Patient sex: M
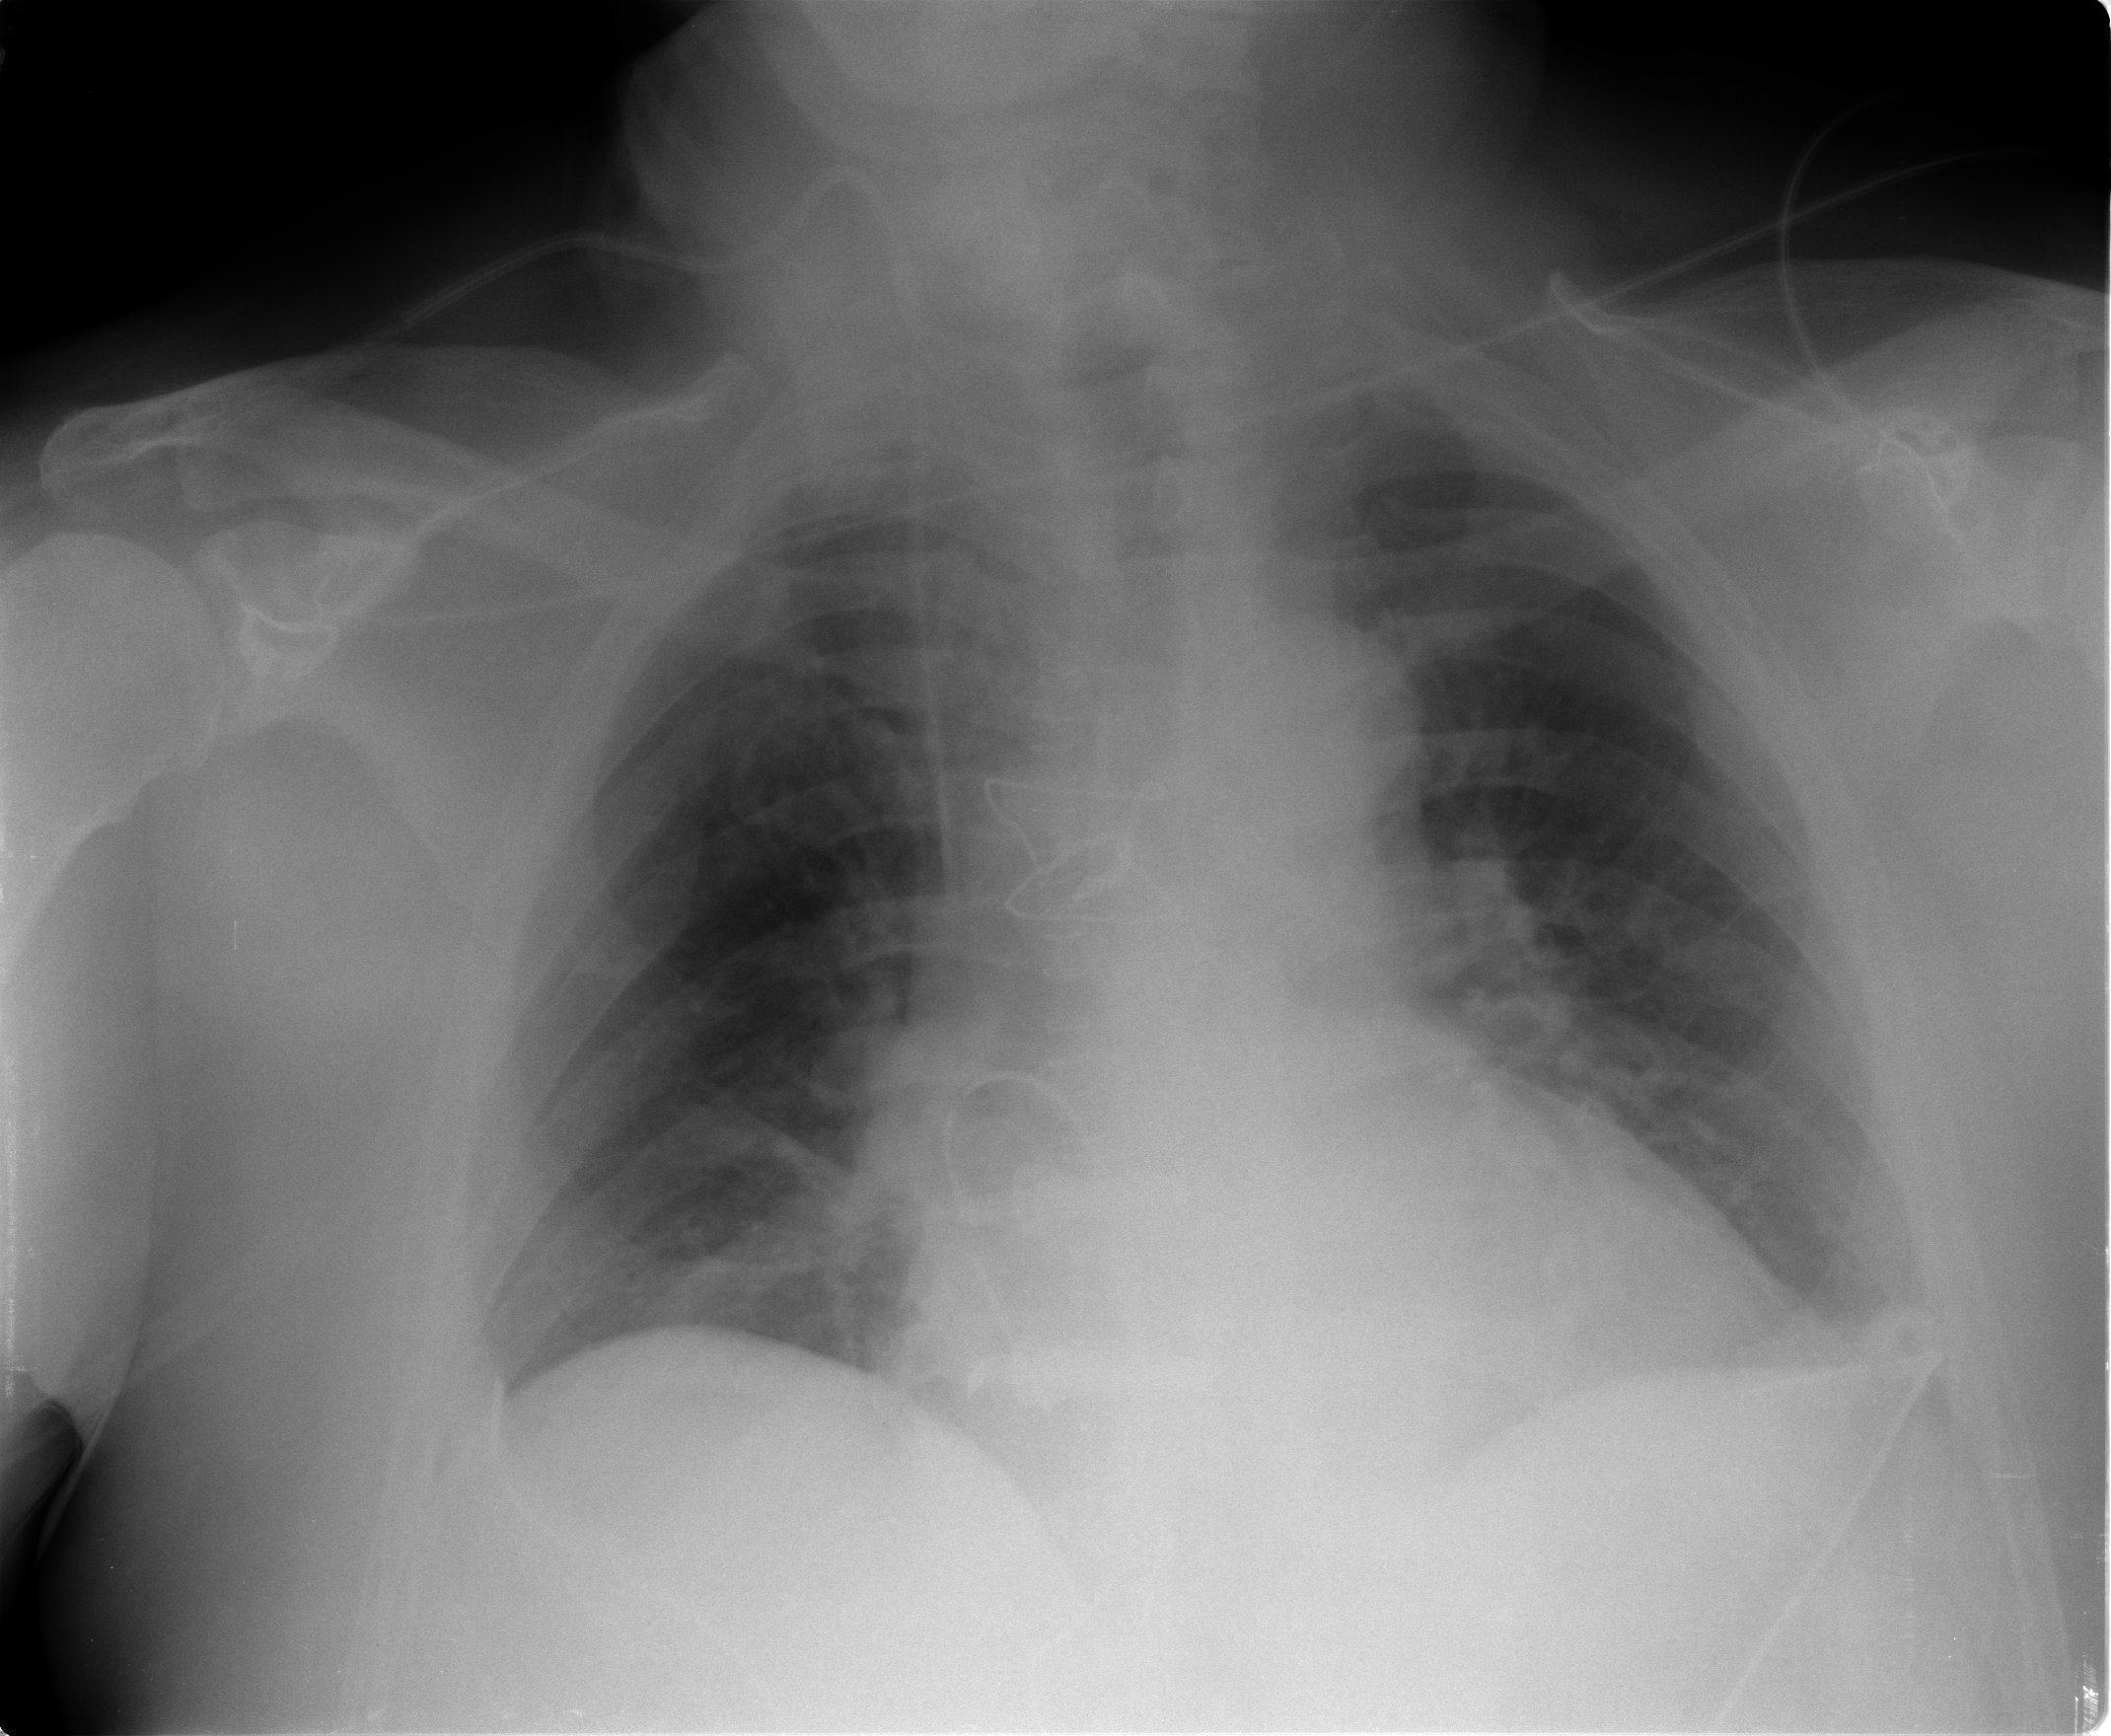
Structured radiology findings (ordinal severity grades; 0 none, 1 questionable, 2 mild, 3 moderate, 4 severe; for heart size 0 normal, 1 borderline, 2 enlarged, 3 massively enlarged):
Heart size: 1
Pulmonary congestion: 0
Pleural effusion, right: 0
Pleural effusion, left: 0
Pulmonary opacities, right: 0
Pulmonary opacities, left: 0
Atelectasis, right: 2
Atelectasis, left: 2